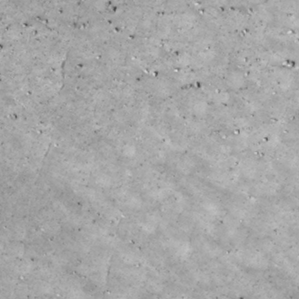
Label: non_frost